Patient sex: M
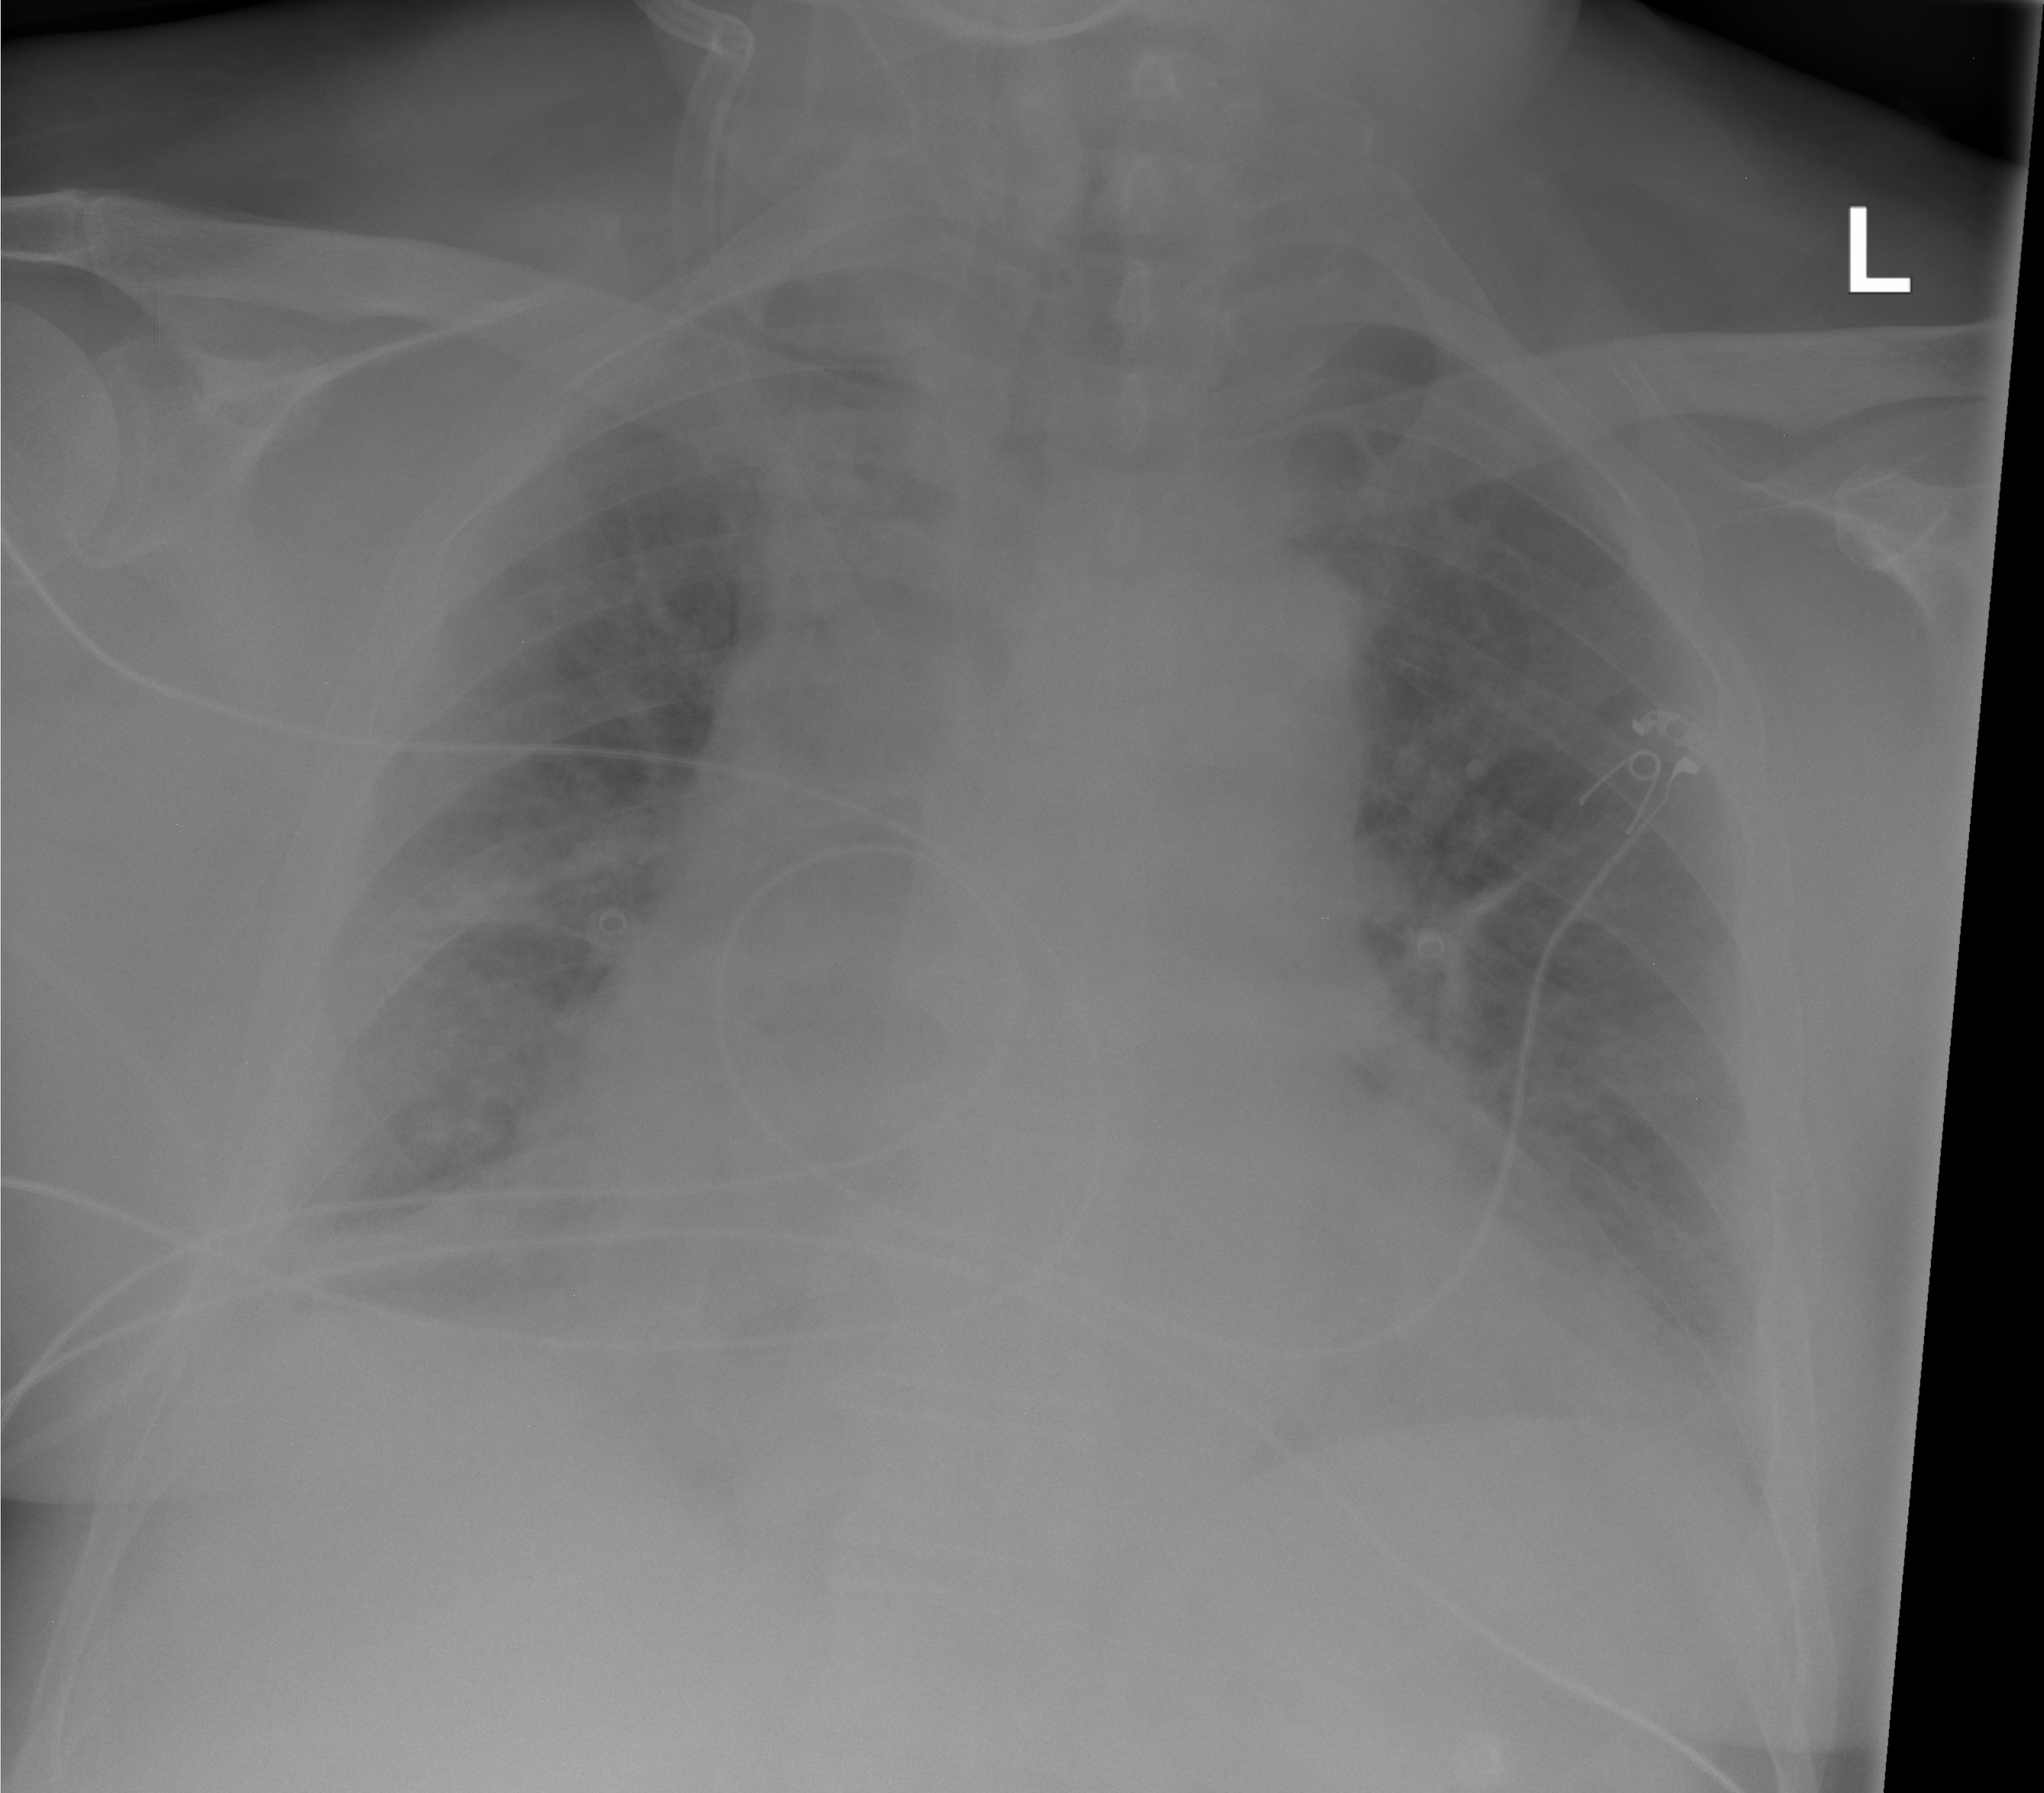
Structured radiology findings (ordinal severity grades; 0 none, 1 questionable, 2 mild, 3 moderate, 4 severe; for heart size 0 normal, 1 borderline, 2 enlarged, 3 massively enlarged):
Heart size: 2
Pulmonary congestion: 2
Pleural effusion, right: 2
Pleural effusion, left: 2
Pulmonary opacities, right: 1
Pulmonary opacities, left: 1
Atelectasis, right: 2
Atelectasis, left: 2